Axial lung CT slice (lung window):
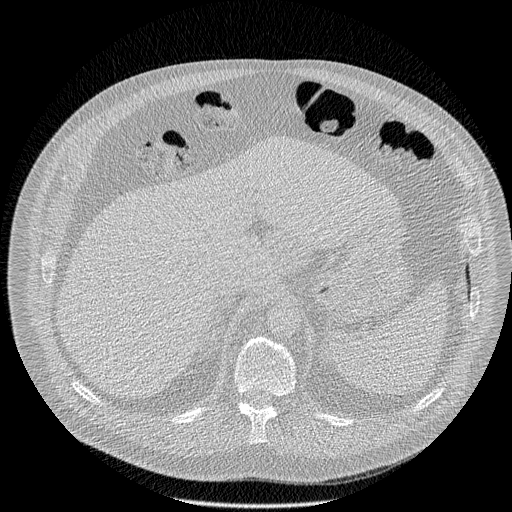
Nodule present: no